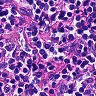
Metastatic tissue present: no